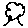
Label: tree